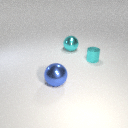
small cyan metal cylinder behind large blue metal sphere